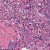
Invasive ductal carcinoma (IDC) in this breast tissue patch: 1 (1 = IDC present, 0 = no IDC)